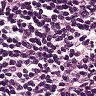
Metastatic tissue present: no